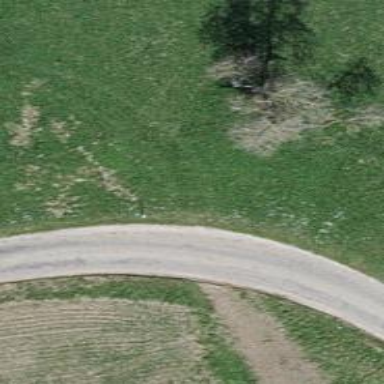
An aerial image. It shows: Unclassified road.